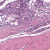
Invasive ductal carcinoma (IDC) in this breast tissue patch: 0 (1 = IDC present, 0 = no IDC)